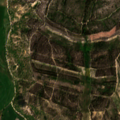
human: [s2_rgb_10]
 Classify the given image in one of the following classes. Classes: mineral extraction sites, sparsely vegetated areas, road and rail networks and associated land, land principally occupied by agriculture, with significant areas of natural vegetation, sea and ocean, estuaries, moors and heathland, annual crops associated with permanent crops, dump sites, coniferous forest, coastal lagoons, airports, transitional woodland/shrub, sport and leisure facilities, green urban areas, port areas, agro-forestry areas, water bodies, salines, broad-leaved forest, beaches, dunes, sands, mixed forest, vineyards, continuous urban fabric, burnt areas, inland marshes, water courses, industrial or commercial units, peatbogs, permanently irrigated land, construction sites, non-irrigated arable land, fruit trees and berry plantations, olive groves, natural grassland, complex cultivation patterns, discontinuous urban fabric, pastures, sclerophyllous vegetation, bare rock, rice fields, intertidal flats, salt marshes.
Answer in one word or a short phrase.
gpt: permanently irrigated land, complex cultivation patterns, broad-leaved forest, transitional woodland/shrub